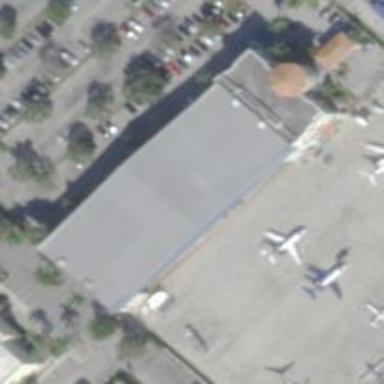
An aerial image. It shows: Building that is hangar at the airport.